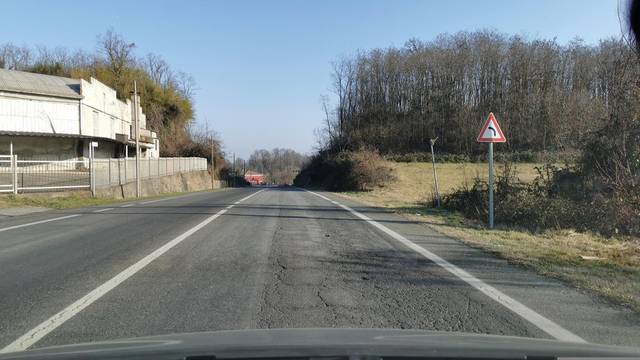
Region: Italy
Coordinates: 45.427, 8.109